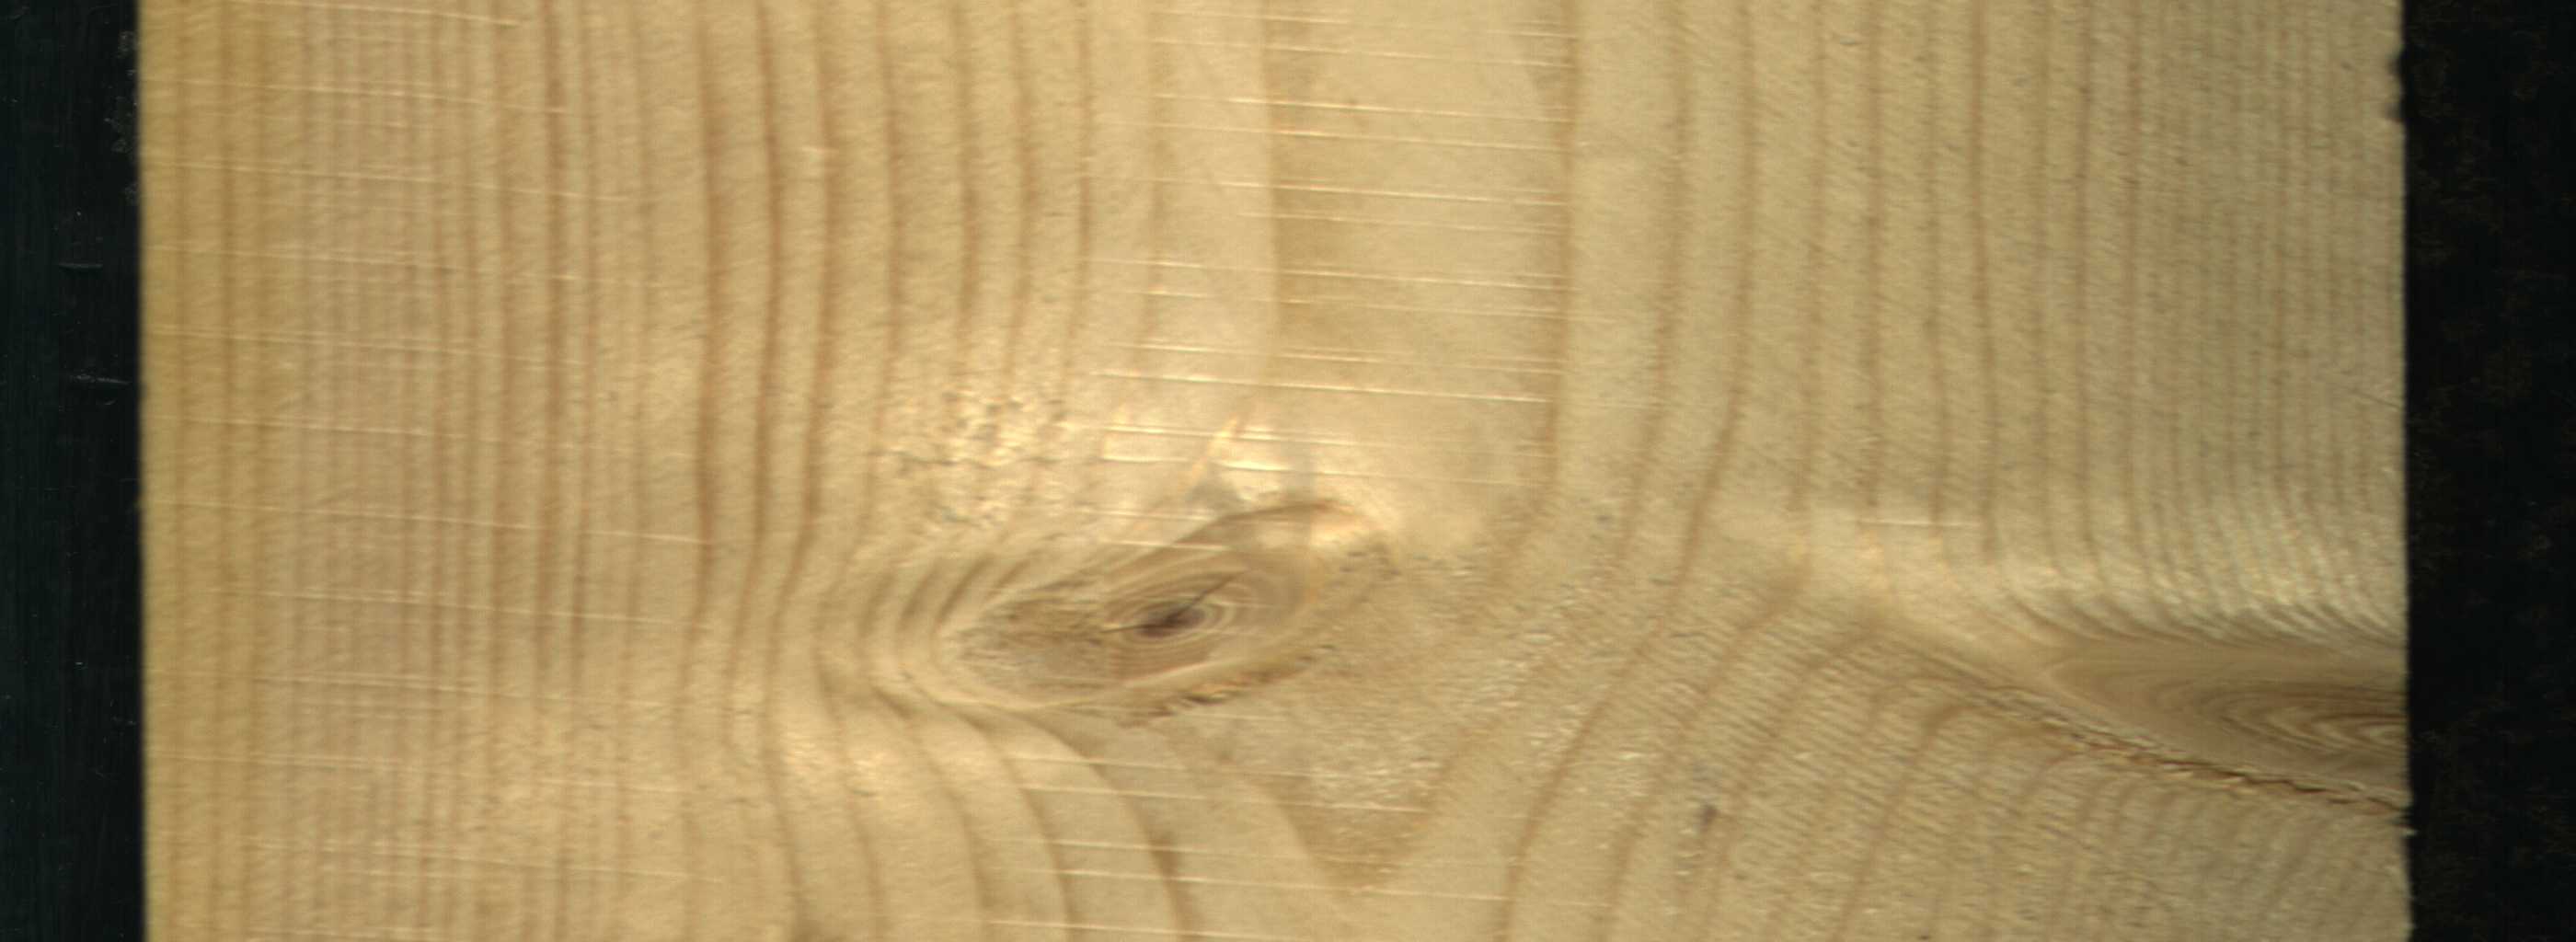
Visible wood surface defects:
knot_with_crack
Live_Knot